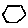
Label: hexagon